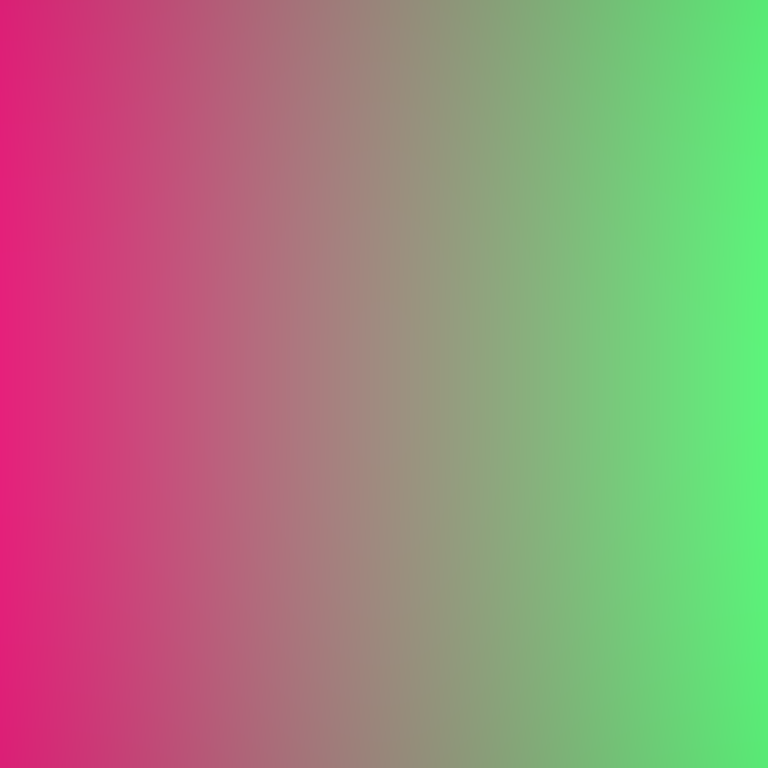
Abstract light effect, smooth gradient from vibrant pink to bright green, energetic atmosphere, soft blend, no room, no furniture, no objects.